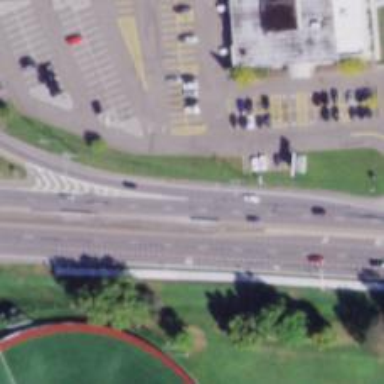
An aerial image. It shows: Primary link highway with asphalt surface.